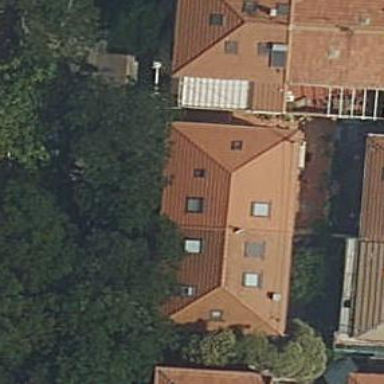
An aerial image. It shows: Semi-detached house.